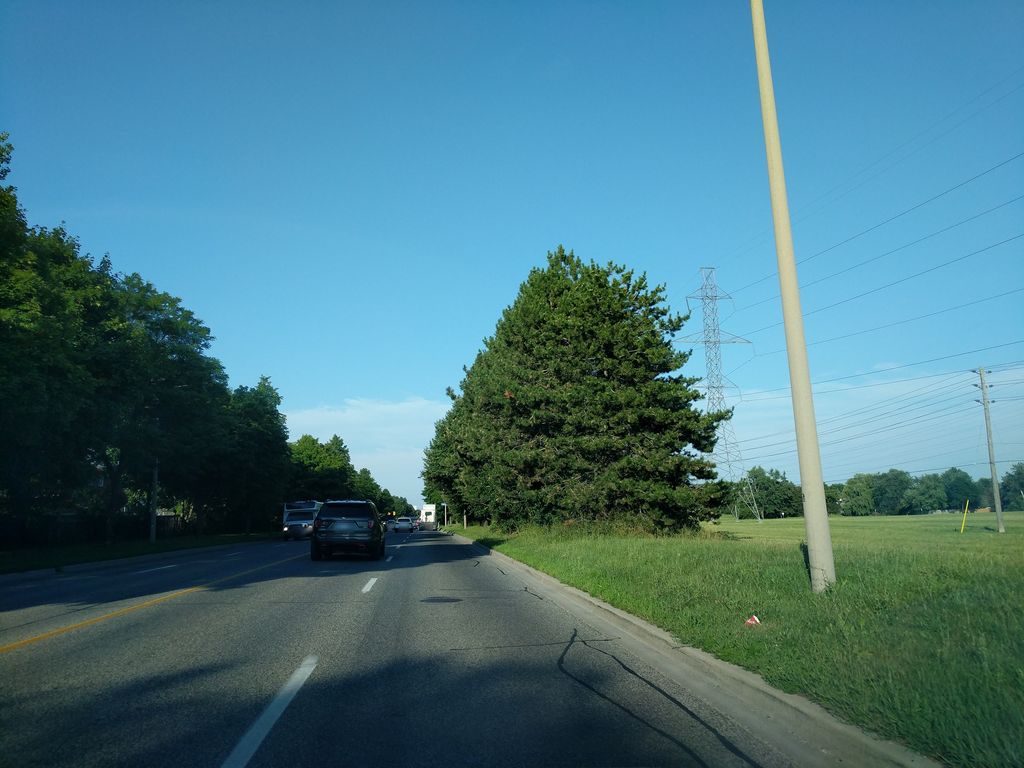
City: toronto